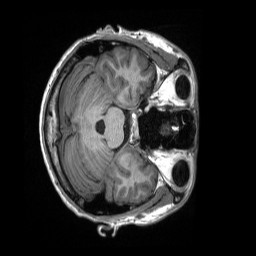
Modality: T1w
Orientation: axial
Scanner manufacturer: siemens
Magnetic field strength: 3 T
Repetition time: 2.3 s
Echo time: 0.00232 s